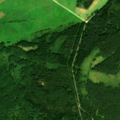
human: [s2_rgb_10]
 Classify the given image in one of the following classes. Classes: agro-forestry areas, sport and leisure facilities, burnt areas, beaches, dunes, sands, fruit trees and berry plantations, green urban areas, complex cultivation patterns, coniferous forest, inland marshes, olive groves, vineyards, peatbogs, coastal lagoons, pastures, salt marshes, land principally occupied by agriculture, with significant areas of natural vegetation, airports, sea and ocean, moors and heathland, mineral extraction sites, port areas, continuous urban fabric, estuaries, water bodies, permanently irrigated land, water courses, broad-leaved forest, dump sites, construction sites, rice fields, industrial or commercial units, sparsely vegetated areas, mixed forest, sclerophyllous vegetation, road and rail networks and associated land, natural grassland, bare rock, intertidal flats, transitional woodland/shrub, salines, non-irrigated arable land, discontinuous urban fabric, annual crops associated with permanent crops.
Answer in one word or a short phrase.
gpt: pastures, complex cultivation patterns, broad-leaved forest, coniferous forest, mixed forest